The plot is a Hilbert-envelope spectrum of a rotating bearing's acceleration signal, annotated with the bearing's characteristic defect frequencies. Determine the bearing's health state. Answer with exactly one of: normal, inner_race, outer_race, ball.
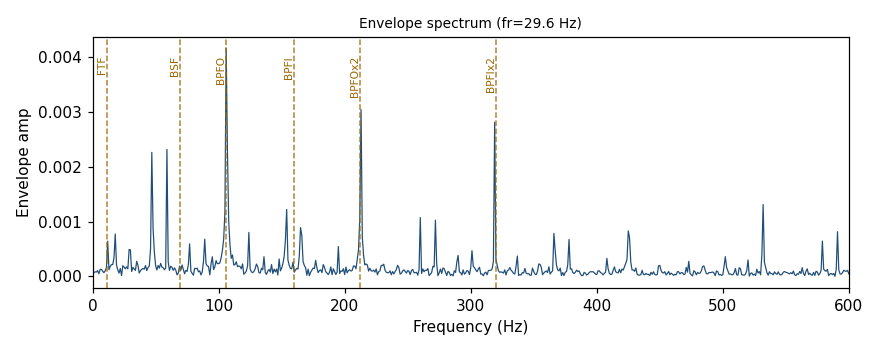
Answer: outer_race